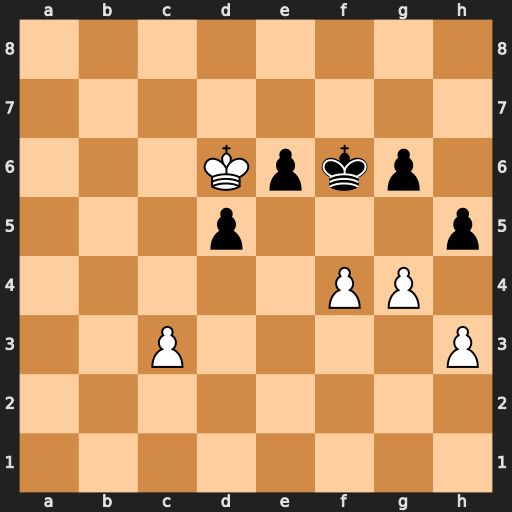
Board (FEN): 8/8/3Kpkp1/3p3p/5PP1/2P4P/8/8
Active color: w
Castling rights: -
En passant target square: -
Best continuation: g5+ Kf5 h4 Kxf4 Kxe6